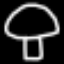
Label: mushroom